Question: (EDIT: I've edited my question to make it simpler,
sorry if some answers are out of context)
I have prepared a reduced test case for my question:

I'm trying to create a custom component which is
being fed with XML data coming from the server.
My problem is that the CollectionEvent listener
doesn't get fired and thus labels not updated -
(my custom component with listener):
'''
<mx:Script>
<![CDATA[
import mx.events.*;
private var _xlist:XMLList;
[Bindable]
public function get xlist():XMLList {
return _xlist;
}
public function set xlist(x:XMLList):void {
_xlist = x;
trace("set(" + x +")");
list.dataProvider = x;
list.dataProvider.addEventListener(CollectionEvent.COLLECTION_CHANGE, xlistChanged);
}
private function gameLabel(item:Object):String {
return "game: " + item.@label;
}
private function xlistChanged(event:CollectionEvent):void {
trace("xlistChanged(" + event +")");
all.text = "All games: " + _xlist.game.length();
full.text = "Full games: " + _xlist.game.(user.length() == 3).length();
vacant.text = "Vacant games: " + _xlist.game.(user.length() < 3).length();
}
]]>
</mx:Script>
<mx:Label id="all" text="All games"/>
<mx:Label id="full" text="Full games"/>
<mx:Label id="vacant" text="Vacant games"/>
<mx:List id="list" labelFunction="gameLabel"/>
'''
(click the buttons to change XML):
'''
private function changeXML1():void {
games = <games>
<game label="1">
<user/>
<user/>
<user/>
</game>
<game label="2">
<user/>
<user/>
</game>
<game label="3">
<user/>
<user/>
<user/>
</game>
</games>;
}
private function changeXML2():void {
games = <games>
<game label="A">
<user/>
<user/>
<user/>
</game>
<game label="B">
<user/>
<user/>
</game>
<game label="C">
</game>
</games>;
}
]]>
</mx:Script>
<mx:XML id="games">
<games>
<game label="X">
<user/>
<user/>
</game>
<game label="Y">
<user/>
<user/>
</game>
</games>
</mx:XML>
<mx:Button label="Change XML 1" click="changeXML1()"/>
<mx:Button label="Change XML 2" click="changeXML2()"/>
<my:Games xlist="{games.game}"/>
'''
Please advise me what is wrong.
Regards,
Alex
edited Games.mxml as suggested by clownbaby - still not working (xlistChanged is never invoked):
'''
<?xml version="1.0" encoding="utf-8"?>
<mx:VBox xmlns:mx="http://www.adobe.com/2006/mxml"
xmlns:my="*" creationComplete="onCreationComplete(event)">
<mx:Script>
<![CDATA[
import mx.events.*;
private var _xlist:XMLList;
[Bindable]
public function get xlist():XMLList {
return _xlist;
}
public function set xlist(x:XMLList):void {
_xlist = x;
list.dataProvider = x;
trace("
set: " + x);
}
private function gameLabel(item:Object):String {
return "game: " + item.@label;
}
private function onCreationComplete(event:FlexEvent):void {
list.dataProvider.addEventListener(CollectionEvent.COLLECTION_CHANGE, xlistChanged);
}
private function xlistChanged(event:CollectionEvent):void {
all.text = "All games: " + xlist.length();
full.text = "Full games: " + xlist.(user.length() == 3).length();
vacant.text = "Vacant games: " + xlist.(user.length() < 3).length();
}
]]>
</mx:Script>
<mx:Label id="all" text="All games"/>
<mx:Label id="full" text="Full games"/>
<mx:Label id="vacant" text="Vacant games"/>
<mx:List id="list" labelFunction="gameLabel"/>
</mx:VBox>
'''
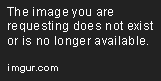
Answer: Two things:
1) The reason your event is not firing is because you are adding the listener after you set '_xlist'.
2) You should not be adding an event listener within your setter anyways. You should add it on the initialize or creationComplete events of your VBox component.
Alright, after looking at your code again I can see the problem... so just a few more things.
3) Why are you naming a method 'init', when it gets called on 'creationComplete'? You should get into the habit of naming methods appropriately. For example, the method that gets called on 'creationComplete' should be named: 'onCreationComplete', or 'handleCreationComplete' That way, you will know what your code is doing 6 months down the road.
4) This is your main problem: You are using the getters / setters in appropriately. If you have a setter, you should also implement a getter (unless you have a write-only field). More importantly, you should the getter to access your data. In your 'xListChanged' method you are not using the setter you have defined, thus nothing is getting told the '_xlist' actually changed. As such, you should change your code to:
'''
private var _xlist:XMLListCollection;
[Bindable]
public function get xlist():XMLListCollection { return this._xlist; }
public function set xlist(value:XMLListCollection):void
{
this._xlist = value;
}
'''
Whenever you want to access '_xlist', use the GETTER. For example, change the dataProvider of your 'List' component to be '{xlist}'. And the 'xListChanged' method should be using the getter: 'xlist' instead of directly accessing the member '_xlist'.